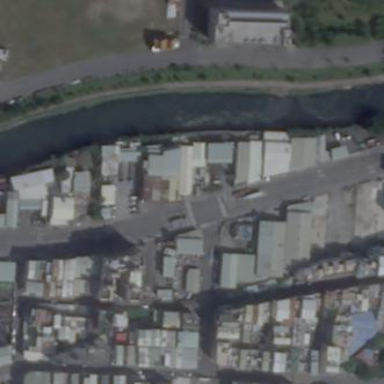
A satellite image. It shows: Industrial area.